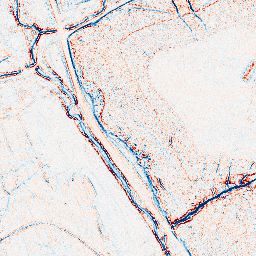
Category: edge_preserving
Decomposition family: bilateral
Decomposition parameters: d: 5
sigma_color: 75
sigma_space: 75
Upsampling method: quartic
Upsampling parameters: scale: 2
Upsampling scale: 2